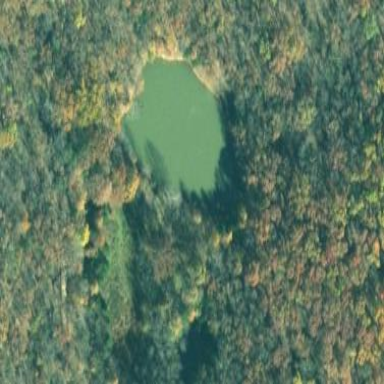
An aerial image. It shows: Pond surrounded by natural water.